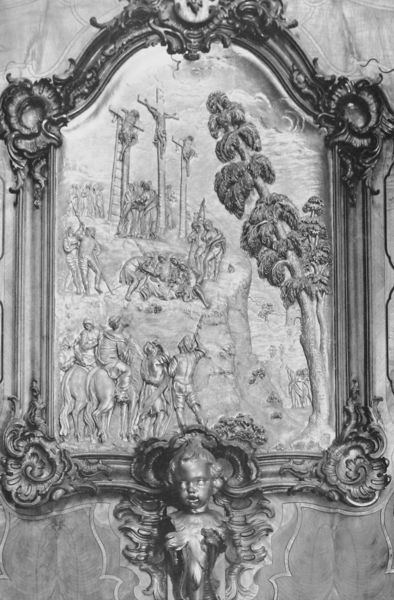
Titel: Zwiefalten, Chorgestühl mit Orgelprospekt
Künstler: Johann Joseph Christian
Standort: Zwiefalten, Abteikirche (EU - D - Schwaben)
Schlagwörter: baum, blätter, himmel, meer, wolken, menschen, ufer, holz, männer, weg, wand, rahmen, stein, hügel, busch, kirche, pferd, pferde, reiter, engel, putte, relief, strand, papier, zuschauer, arbeiter, leiter, soldaten, dekor, floral, verzierung, stuck, palme, klippe, foto, kreuz, religion, schwarzweiß, altar, intarsien, schnitzerei, maserung, kreuze, stäbe, christus, jesus, kreuzigung, leiden, töten, gekreuzigt, sklaven, christi, rocaille, retabel, golgotha, golgatha, wandrelief, galgenberg